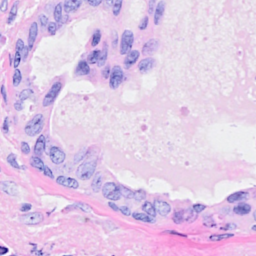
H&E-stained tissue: Breast